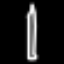
Label: pencil